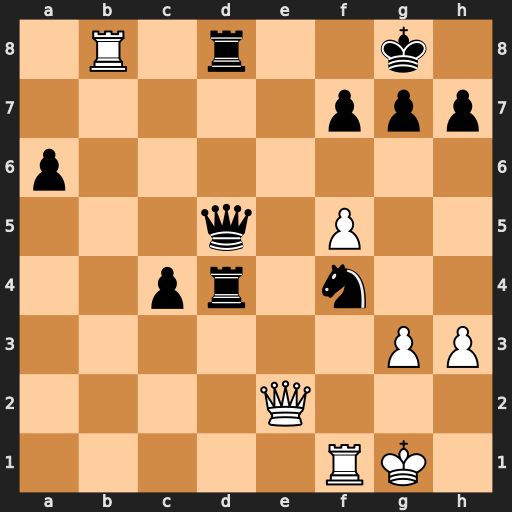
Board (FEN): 1R1r2k1/5ppp/p7/3q1P2/2pr1n2/6PP/4Q3/5RK1
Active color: w
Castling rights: -
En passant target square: -
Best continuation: Qe8+ Rxe8 Rxe8#